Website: ulta-beauty
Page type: billing-address
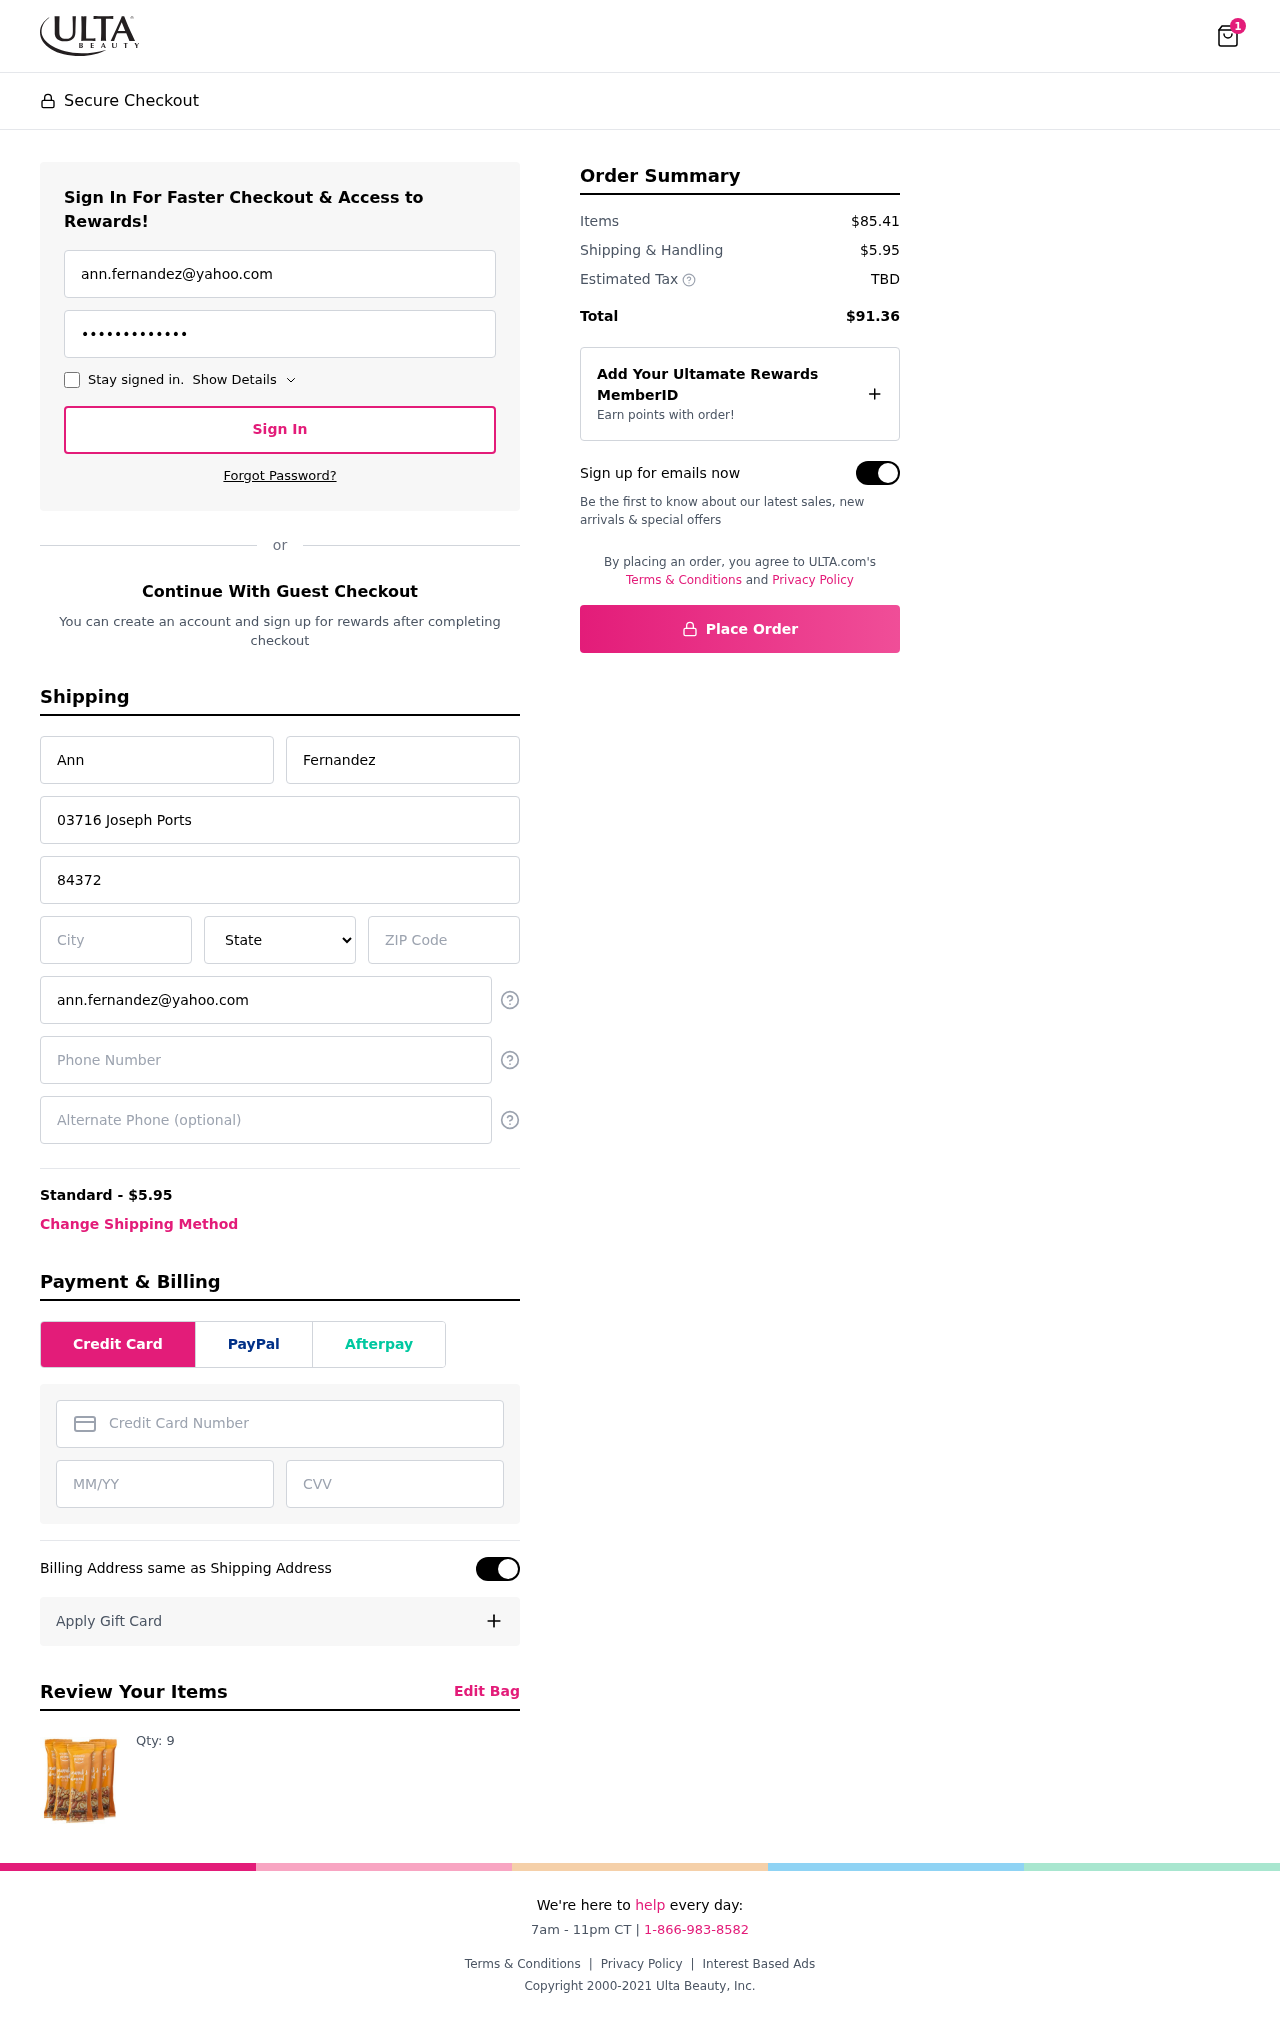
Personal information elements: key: PII_STATE
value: Illinois
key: PII_EMAIL
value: ann.fernandez@yahoo.com
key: PII_FIRSTNAME
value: Ann
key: PII_LASTNAME
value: Fernandez
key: PII_STREET
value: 03716 Joseph Ports
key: PII_STREET2
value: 84372 Ronnie Trail
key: PII_CITY
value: Theresastad
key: PII_POSTCODE
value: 19930
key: PII_PHONE
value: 3545786274
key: PII_CARD_NUMBER
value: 3470 5547 5924 524
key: PII_CARD_EXPIRY
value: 09/28
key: PII_CARD_CVV
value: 0584
Product elements: key: PRODUCT1_QUANTITY
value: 9
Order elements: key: ORDER_NUM_ITEMS
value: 1
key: ORDER_SHIPPING_COST
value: $5.95
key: ORDER_SUBTOTAL
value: $85.41
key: ORDER_TOTAL
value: $91.36